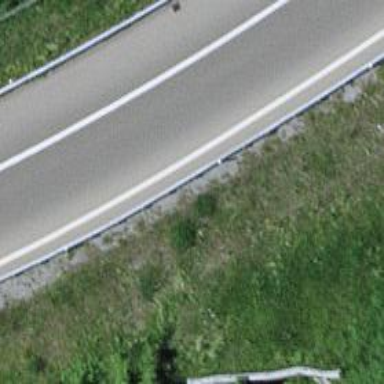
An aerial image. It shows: Asphalt surface bridge on motorway link.